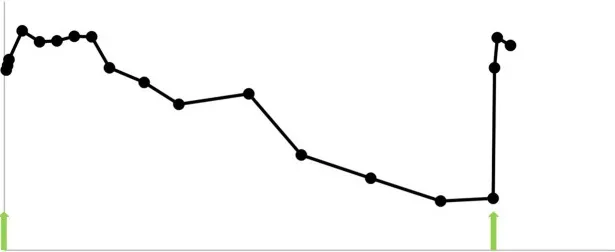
Plasma cannabidiol (CBD) concentrations (ng/mL) in a 14-year-old dog suffering from bilateral hip and elbow osteoarthritis and severe neck pain. The arrows indicate subcutaneous liposomal CBD injections that were performed on days 0 (5 mg/kg) and 28 (3 mg/kg).
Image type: pathology (masson_trichrome)